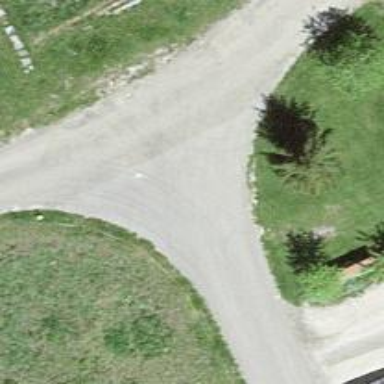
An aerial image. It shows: Residential road.